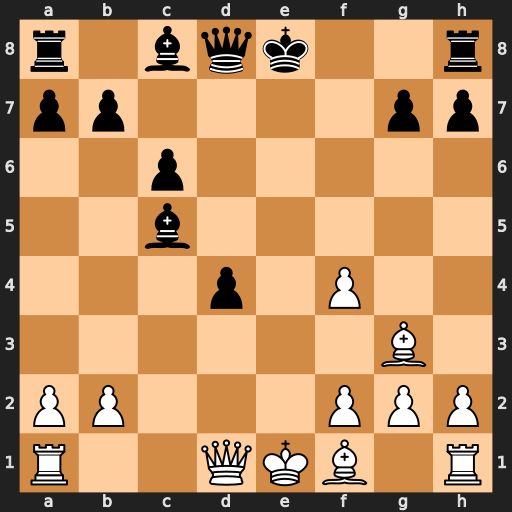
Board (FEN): r1bqk2r/pp4pp/2p5/2b5/3p1P2/6B1/PP3PPP/R2QKB1R
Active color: w
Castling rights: KQkq
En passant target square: -
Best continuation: Qh5+ g6 Qxc5